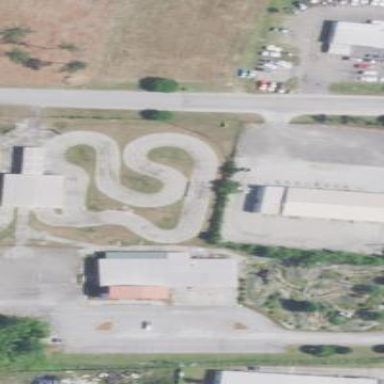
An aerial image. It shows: Raceway for motor sports.